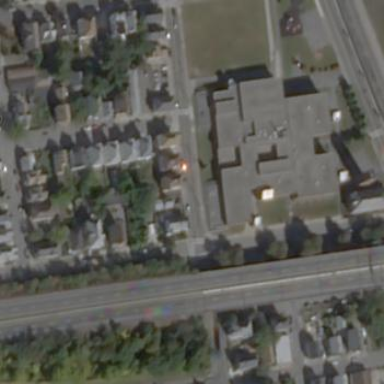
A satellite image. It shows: School.